Field crop: maize
Growth stage: 2
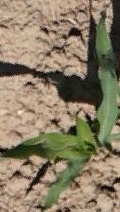
Species: maize